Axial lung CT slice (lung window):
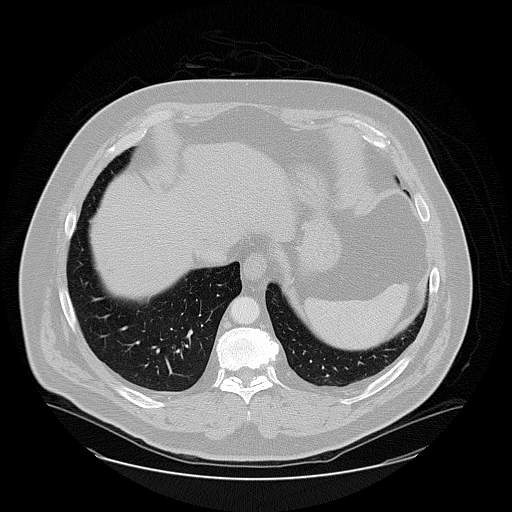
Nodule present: no